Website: walmart
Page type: review-order
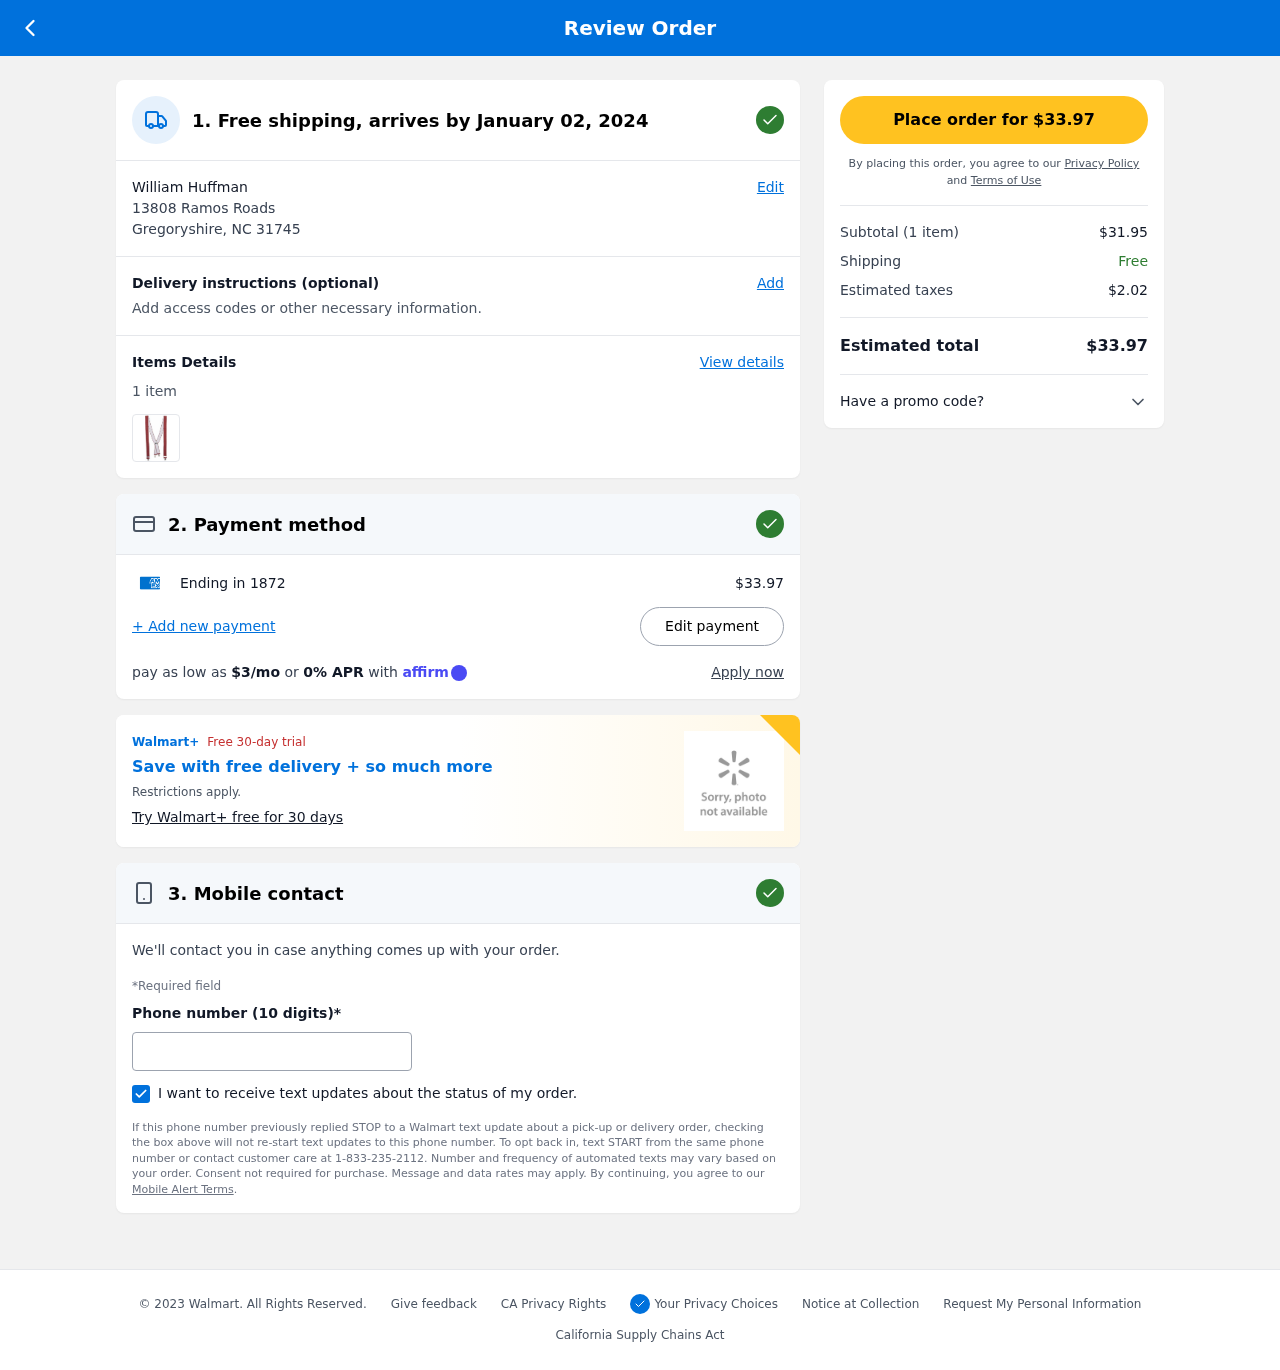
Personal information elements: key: PII_CARD_LAST4
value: Ending in 1872
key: PII_CITY_STATE_ZIP
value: Gregoryshire, NC 31745
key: PII_FULLNAME
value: William Huffman
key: PII_PHONE
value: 2662440482
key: PII_STREET
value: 13808 Ramos Roads
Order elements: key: ORDER_DELIVERY_DATE
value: January 02, 2024
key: ORDER_NUM_ITEMS
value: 1 item
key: ORDER_NUM_ITEMS
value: Subtotal (1 item)
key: ORDER_TOTAL
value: $33.97
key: ORDER_TOTAL
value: Place order for $33.97
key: ORDER_MONTHLY_PAYMENT
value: $3/mo
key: ORDER_SUBTOTAL
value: $31.95
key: ORDER_TAX
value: $2.02